Question: I have the following query:
'''
SELECT cashtransactionstatus_id, SUM(cashtransaction_amount) AS cashtransaction_amount
FROM cash_transactions
WHERE cashpaymenttype_id = 1
GROUP BY (cashtransactionstatus_id);
'''
This query returns:

How i can return only one digit number 'endtotal' subtracting and sum depending by the column 'cashtransactionstatus_id'? Ex:
SUM 'Status(1,3): 1195.00 as col1'
SUM 'Status(2,4,5): 430.00 as col2'
then 'show (col1 - col2) AS endtotal' '= 765.00'
Thank you
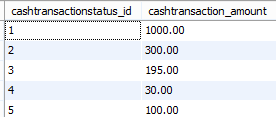
Answer: You can use conditional aggregates:
'''
SELECT SUM(CASE WHEN cashtransactionstatus_id IN (1,3) THEN cashtransaction_amount END) -
SUM(CASE WHEN cashtransactionstatus_id IN (2,4,5) THEN cashtransaction_amount END) AS endtotal
FROM cash_transactions
WHERE cashpaymenttype_id = 1
'''
<URL>